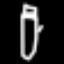
Label: pencil